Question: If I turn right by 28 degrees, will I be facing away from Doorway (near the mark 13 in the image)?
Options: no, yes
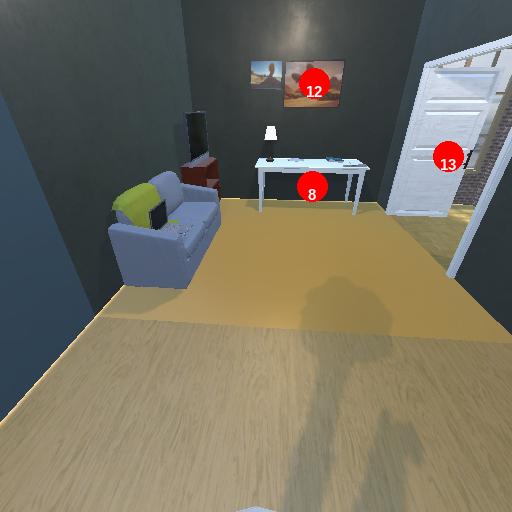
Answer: no